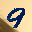
Label: 9